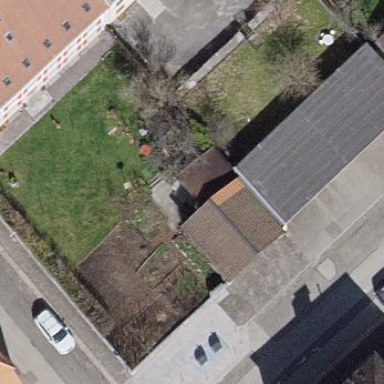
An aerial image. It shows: Group of garages.